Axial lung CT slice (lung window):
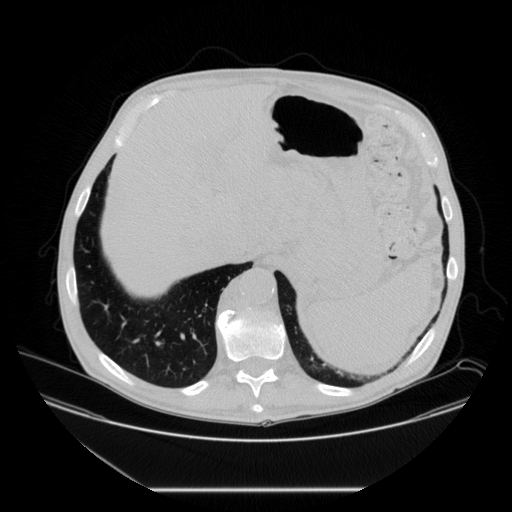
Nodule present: no